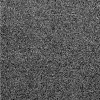
Atmospheric dust classification: dusty